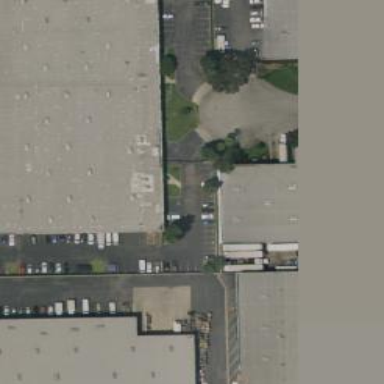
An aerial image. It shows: Warehouse building.